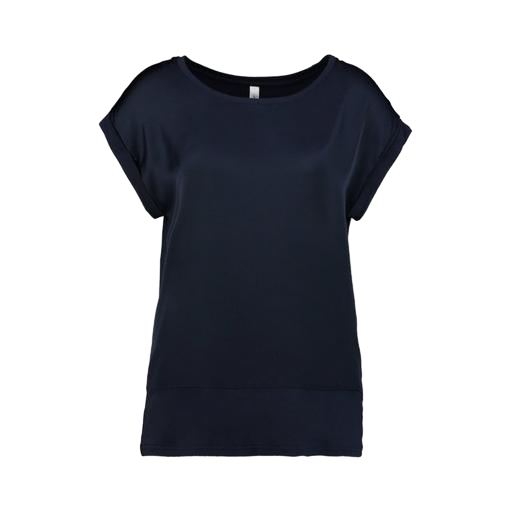
blue nly t-shirt, short-sleeve top only macy, blue short-sleeve top only macy, white background